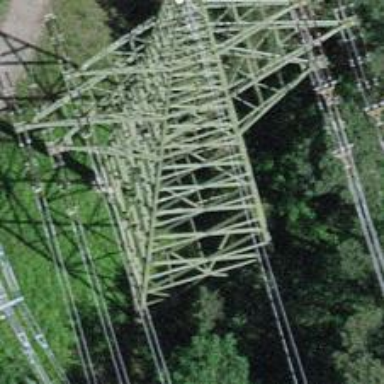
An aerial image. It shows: Power line with three cables.